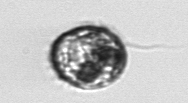
Label: Proterythropsis